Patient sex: M
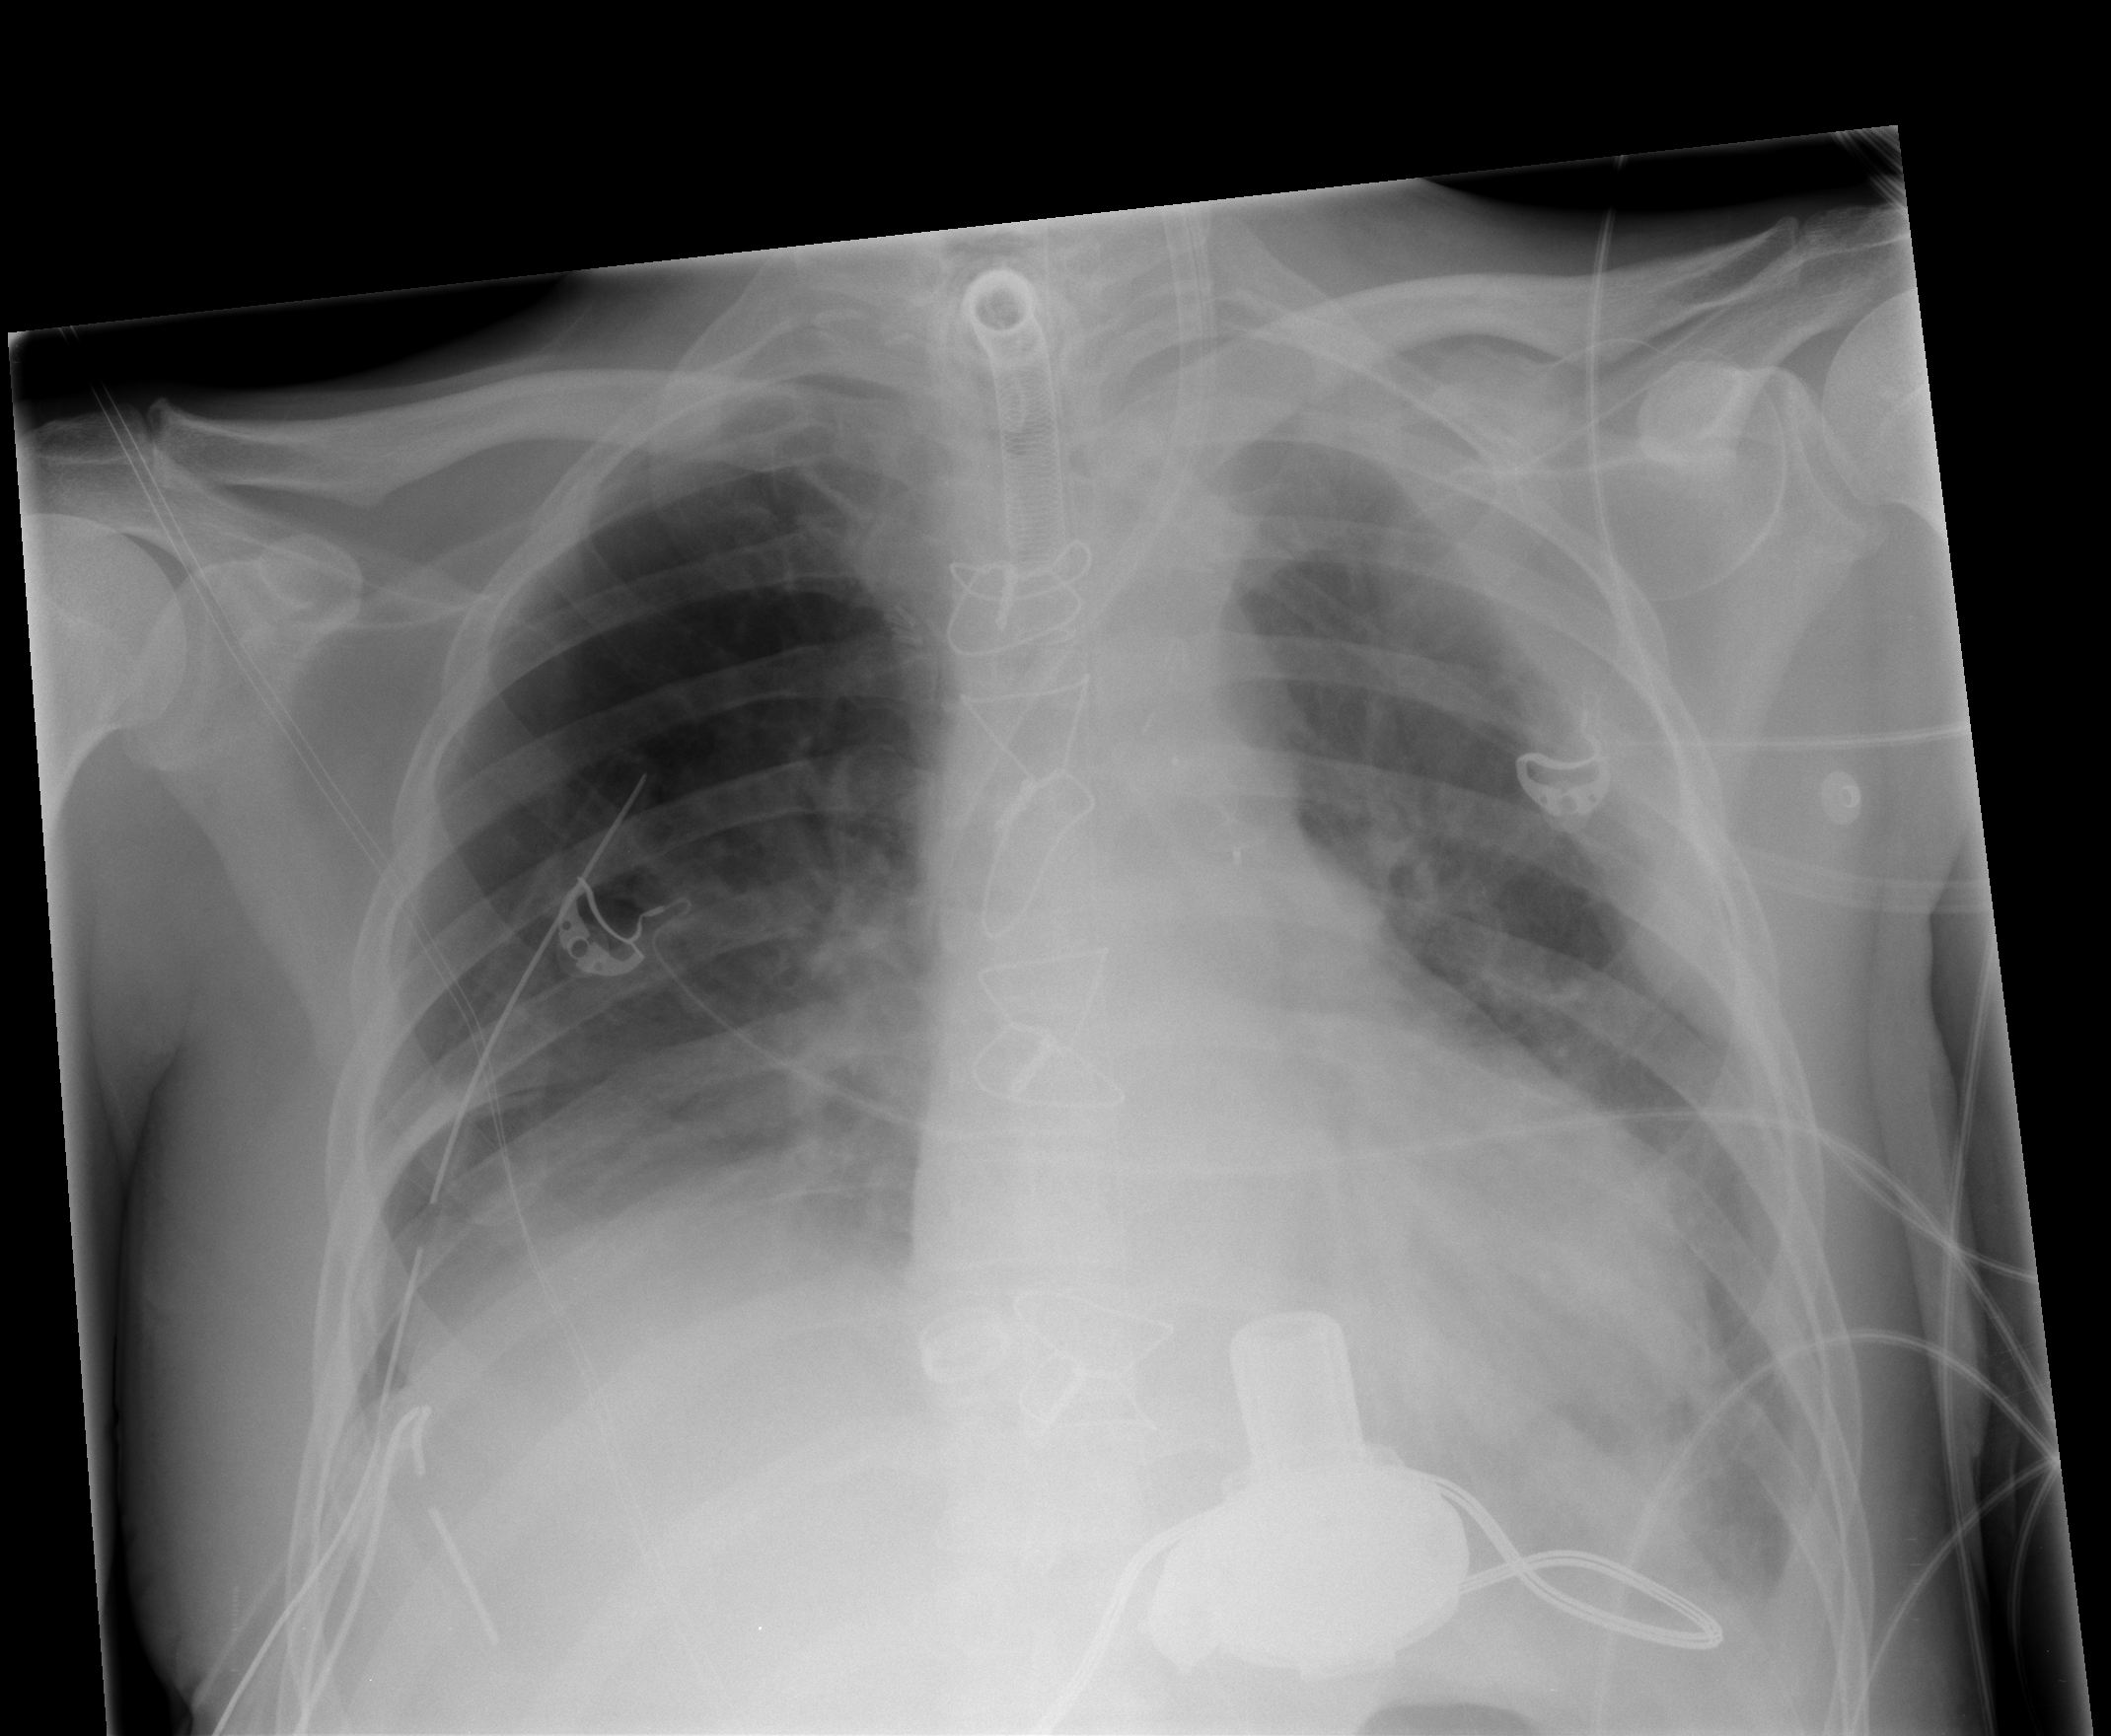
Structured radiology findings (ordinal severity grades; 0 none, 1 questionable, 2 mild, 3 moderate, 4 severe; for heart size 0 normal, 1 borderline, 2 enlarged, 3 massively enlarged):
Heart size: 1
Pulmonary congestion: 1
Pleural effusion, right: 2
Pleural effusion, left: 3
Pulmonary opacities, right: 0
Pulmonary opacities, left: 2
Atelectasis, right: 3
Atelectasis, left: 3